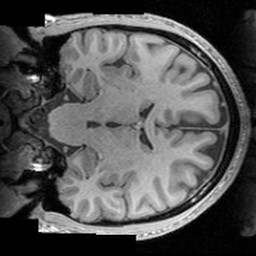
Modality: T1w
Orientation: coronal
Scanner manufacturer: siemens
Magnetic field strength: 3 T
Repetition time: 1.63 s
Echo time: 0.00311 s